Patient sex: F
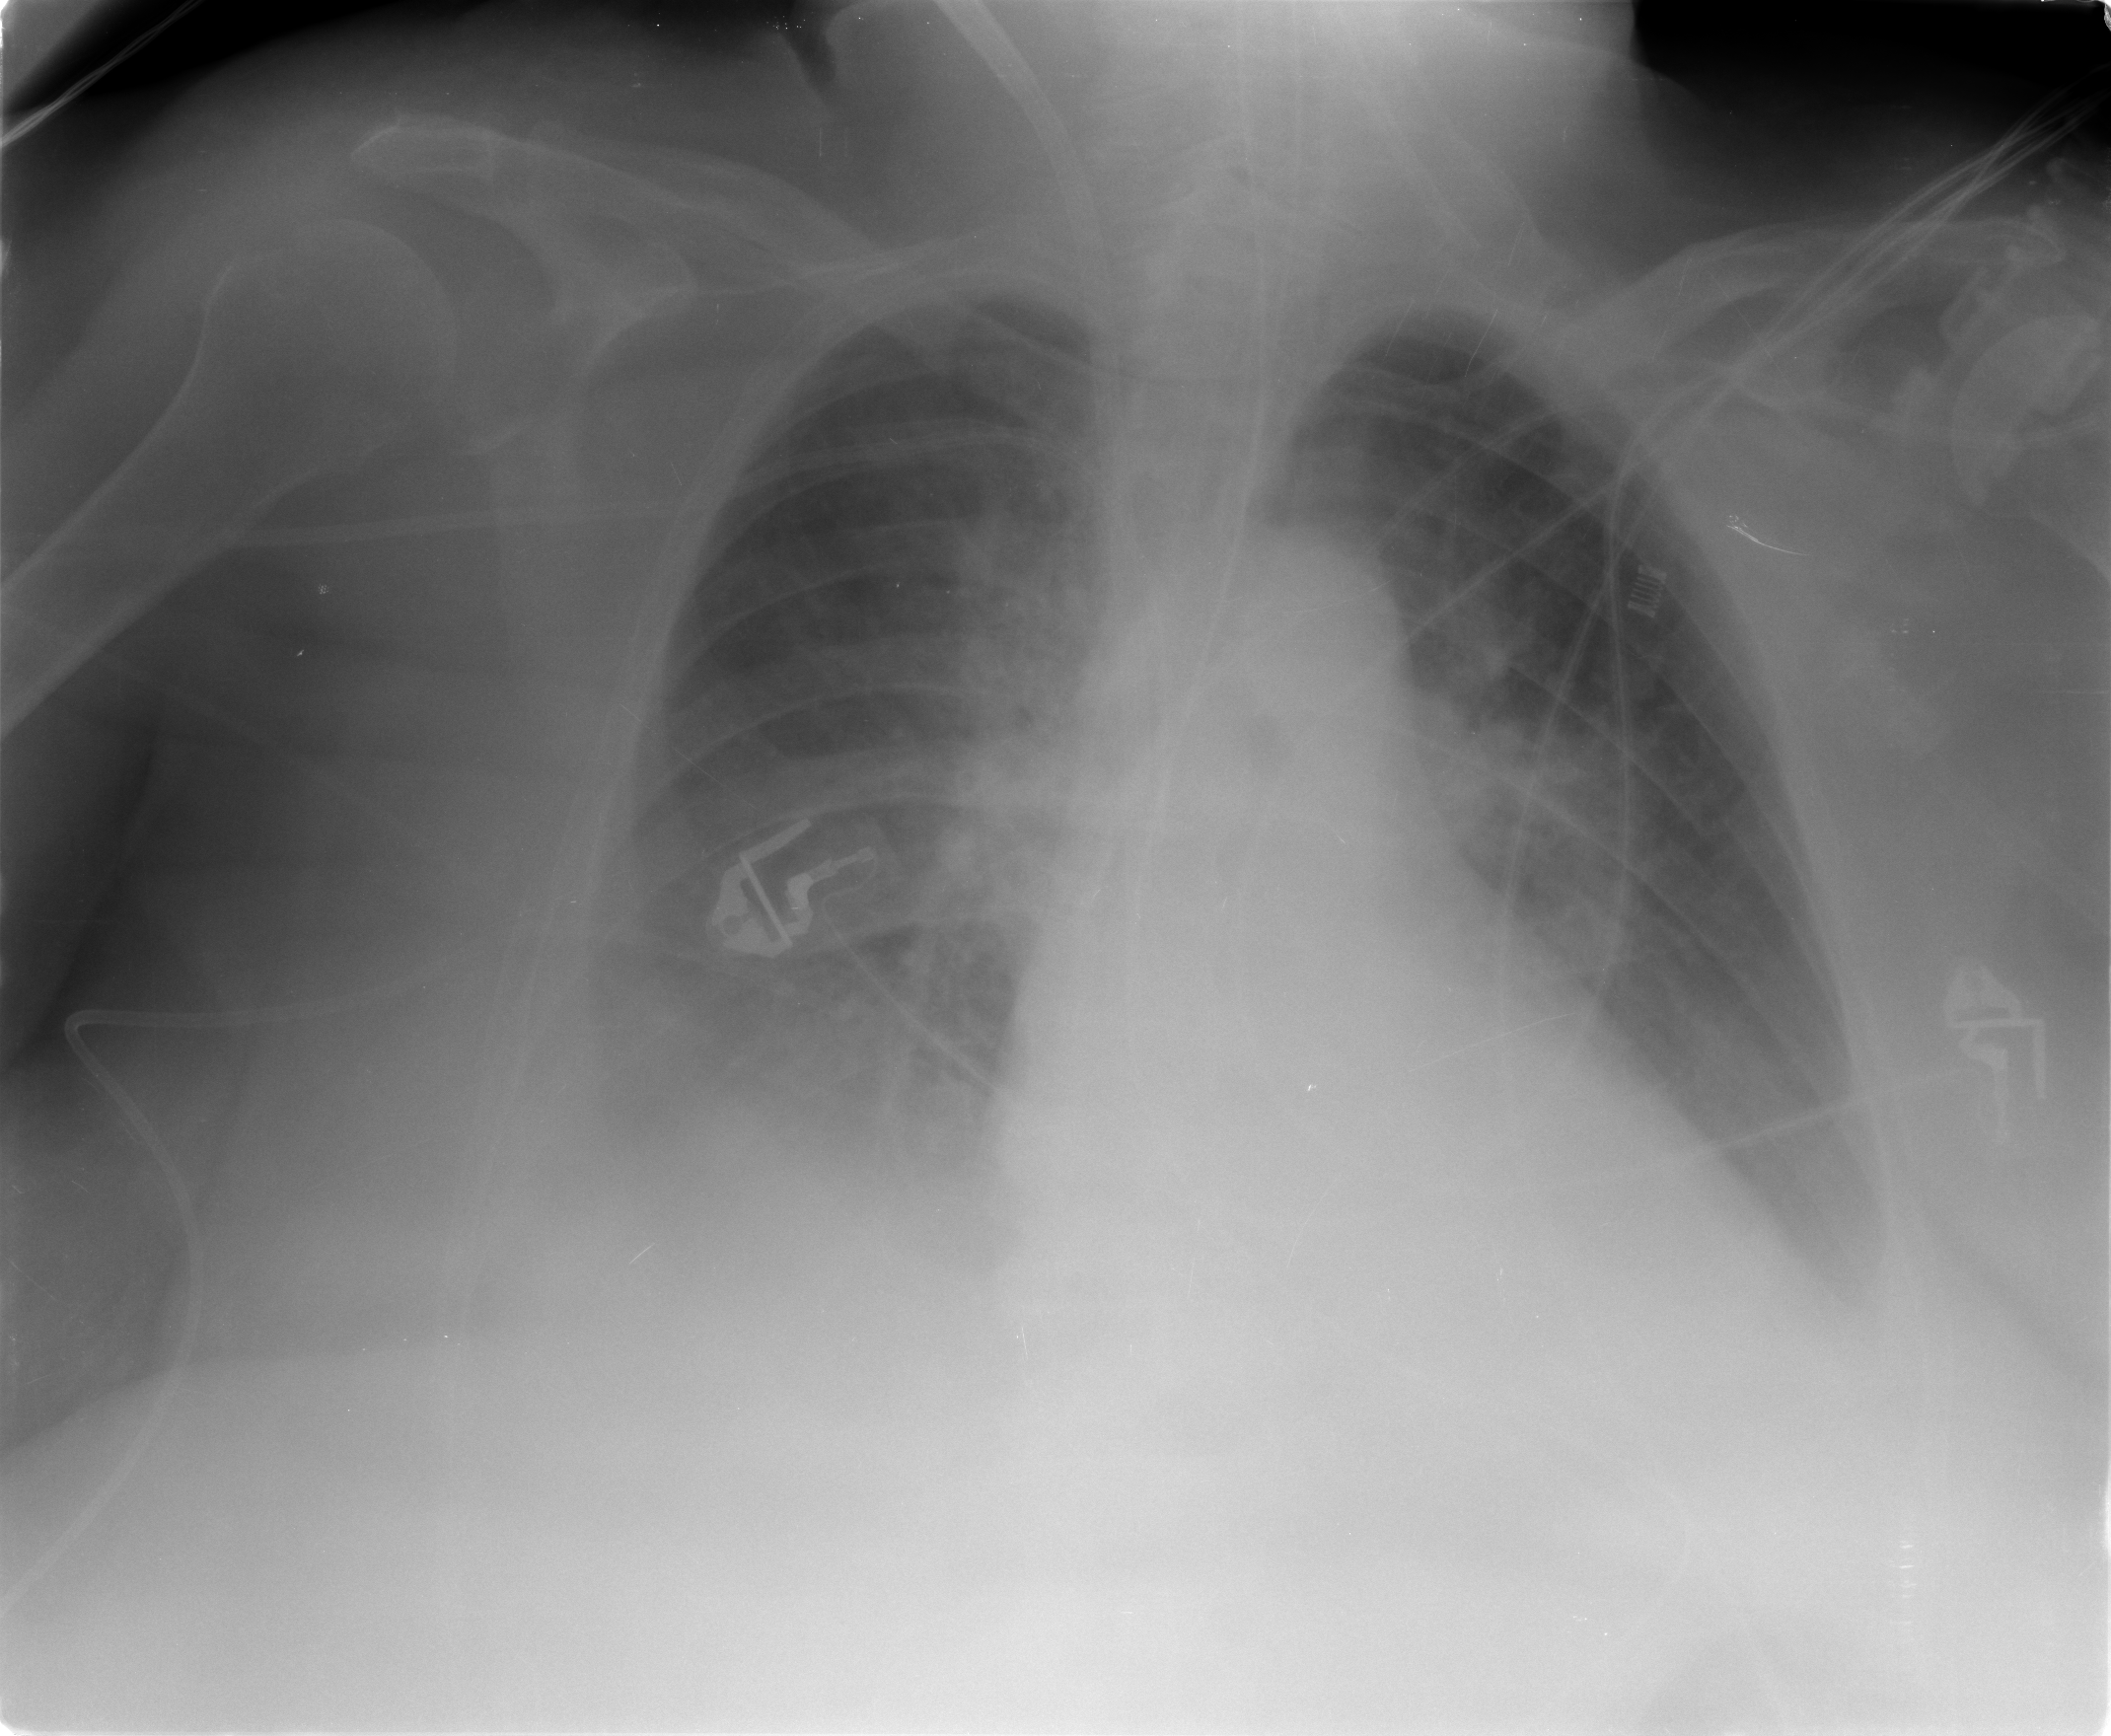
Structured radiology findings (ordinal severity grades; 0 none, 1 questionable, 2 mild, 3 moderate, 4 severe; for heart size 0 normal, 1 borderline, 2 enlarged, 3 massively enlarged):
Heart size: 2
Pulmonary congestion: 2
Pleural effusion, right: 3
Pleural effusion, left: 2
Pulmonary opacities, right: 2
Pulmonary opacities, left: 0
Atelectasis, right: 2
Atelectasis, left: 2